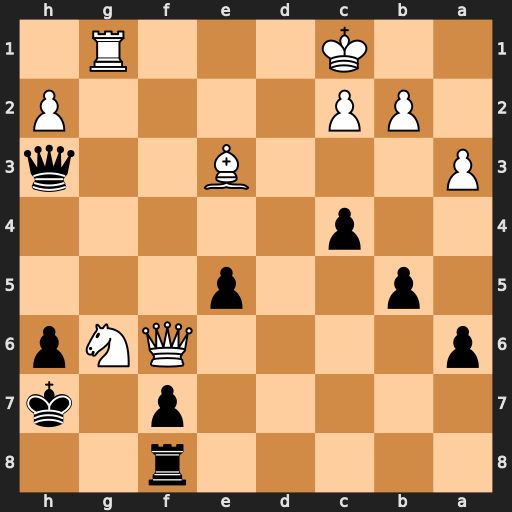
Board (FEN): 5r2/5p1k/p4QNp/1p2p3/2p5/P3B2q/1PP4P/2K3R1
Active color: b
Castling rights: -
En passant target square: -
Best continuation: Qxe3+ Kb1 Qxg1+ Ka2 Qxg6